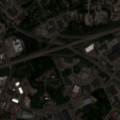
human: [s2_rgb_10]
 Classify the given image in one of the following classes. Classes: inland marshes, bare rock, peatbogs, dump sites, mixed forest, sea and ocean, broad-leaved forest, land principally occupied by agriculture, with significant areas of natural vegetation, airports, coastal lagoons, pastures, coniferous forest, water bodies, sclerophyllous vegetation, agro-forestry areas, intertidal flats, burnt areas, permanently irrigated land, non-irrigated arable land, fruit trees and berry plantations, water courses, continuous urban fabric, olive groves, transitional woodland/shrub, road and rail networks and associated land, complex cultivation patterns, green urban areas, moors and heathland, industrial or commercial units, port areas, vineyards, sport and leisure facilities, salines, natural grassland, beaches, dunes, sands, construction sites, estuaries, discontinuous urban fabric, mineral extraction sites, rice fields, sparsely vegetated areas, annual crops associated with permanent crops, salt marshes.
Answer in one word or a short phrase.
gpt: discontinuous urban fabric, industrial or commercial units